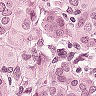
Metastatic tissue present: yes